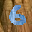
Label: 6